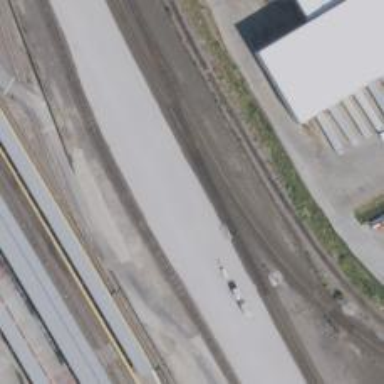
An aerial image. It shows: Abandoned railway yard is depicted.